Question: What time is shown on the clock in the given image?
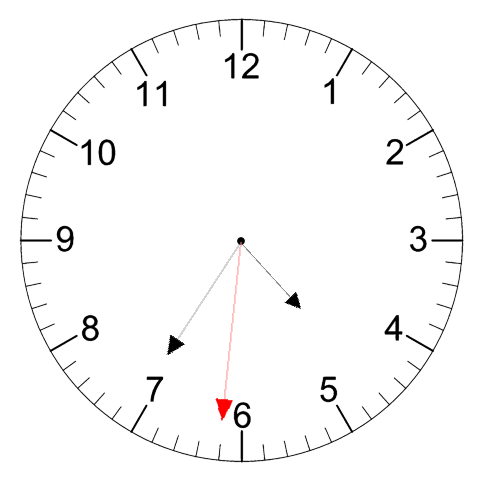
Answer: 04:35:31